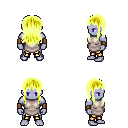
a pixel art fantasy rpg character, male body template, dark elf, purple skin, white tunic, gold greaves, gold unkempt hairstyle, leather bracers, four views (front, back, left, right), 2x2 character sprite sheet, small pixel art, hard edges, no anti-aliasing